Aerial crown-view tile of a tropical tree (Barro Colorado Island, Panama), acquired 20250915:
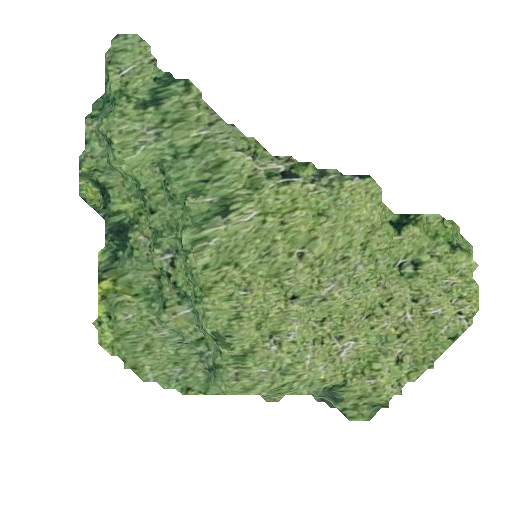
Species: Virola surinamensis
GBIF accepted scientific name: Virola surinamensis
Crown area: 131.89 m²